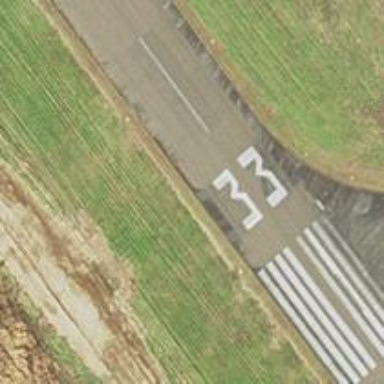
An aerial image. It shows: Asphalt runway at the airport.